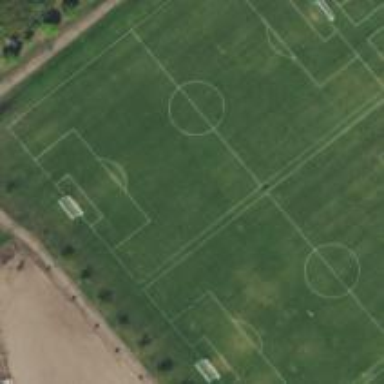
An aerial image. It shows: Soccer pitch for leisureland activities.